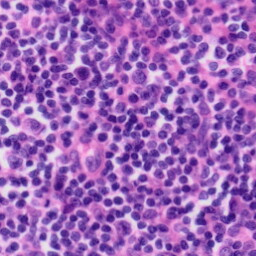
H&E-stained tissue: Tonsil